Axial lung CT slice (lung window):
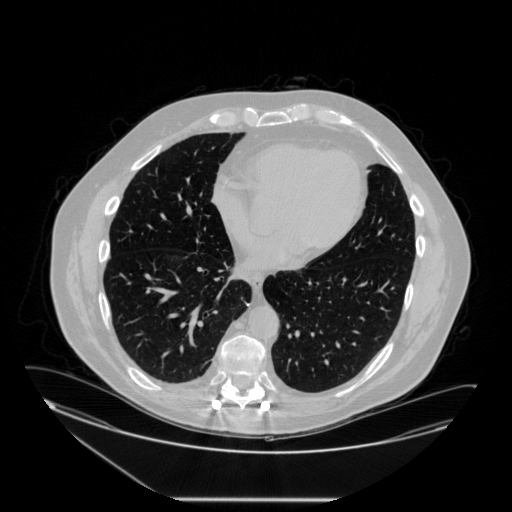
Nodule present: no